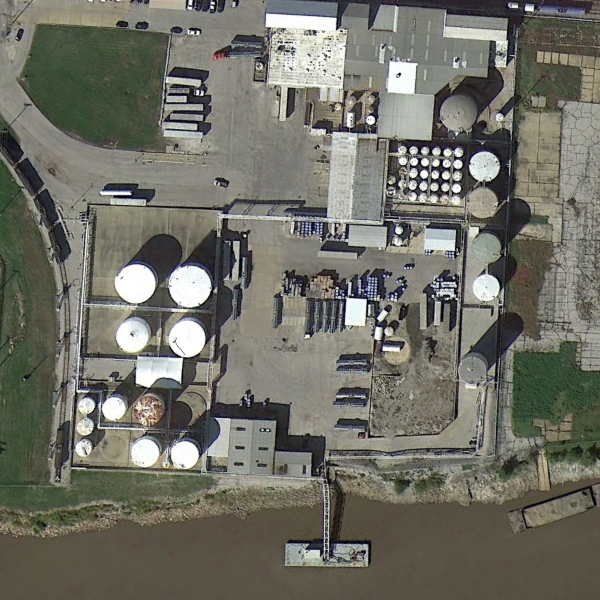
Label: StorageTanks